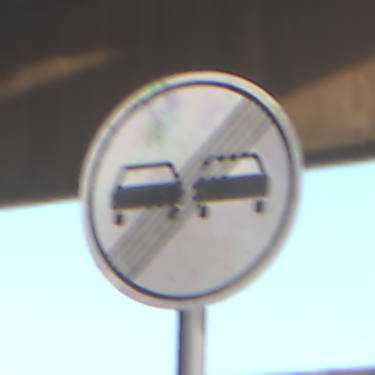
Verkehrszeichen: EndeUeberholverbot
Umgebung: Roofed, Suburban
Tageszeit: SunriseSunset
Wetter: Clear
Licht: Natural
Jahreszeit: NotSpecified
Kontrast: MediumContrast